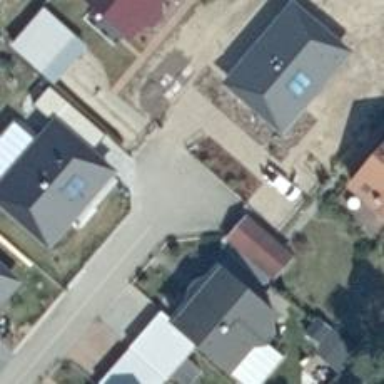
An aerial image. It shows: Residential road.